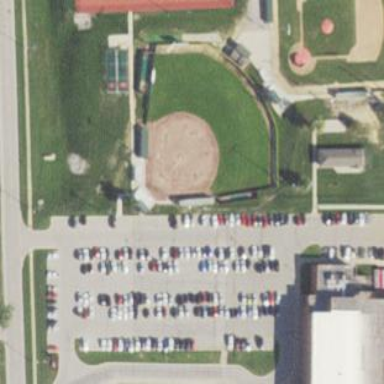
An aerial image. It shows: Softball pitch designated for baseball sports.